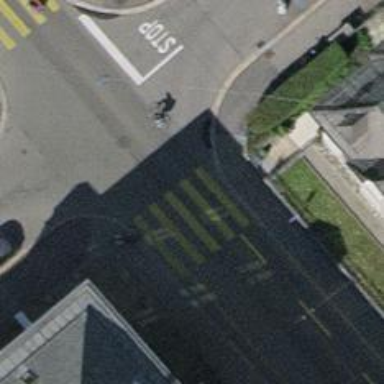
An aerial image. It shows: Asphalt surface with sidewalks on both sides. There are trolley wires present.